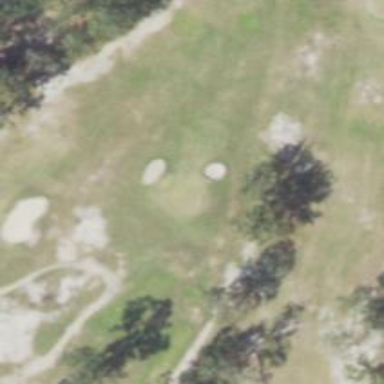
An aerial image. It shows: Golf hole.